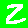
Digit: 2